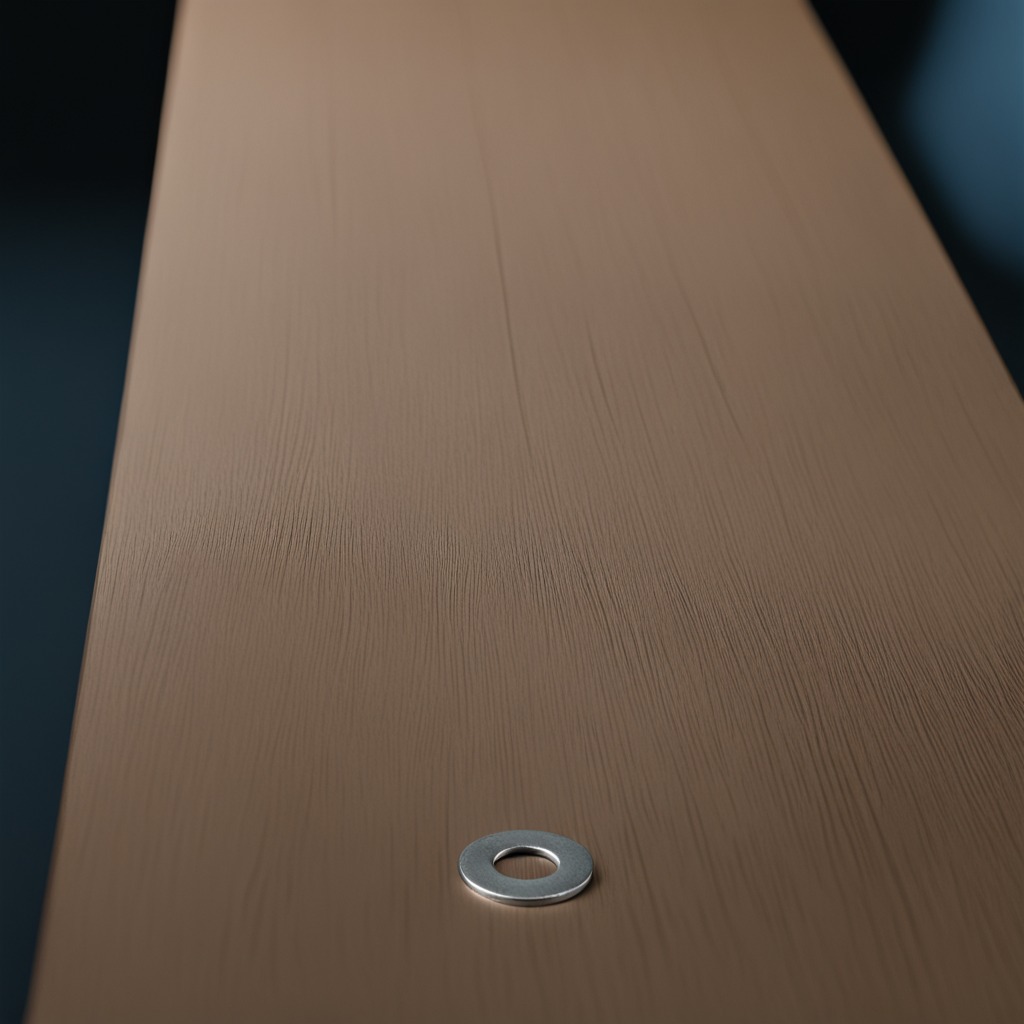
A flat metal washer is lying on the old table in the small garage at twilight.